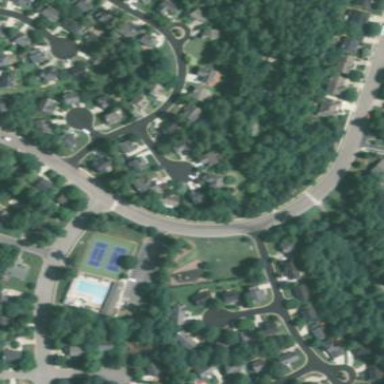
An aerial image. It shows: Residential area within neighborhood.